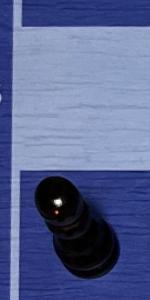
Label: Pawn_Black